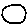
Label: circle